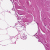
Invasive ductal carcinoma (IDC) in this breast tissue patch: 0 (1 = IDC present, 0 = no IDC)